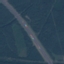
Land use / land cover class: Highway